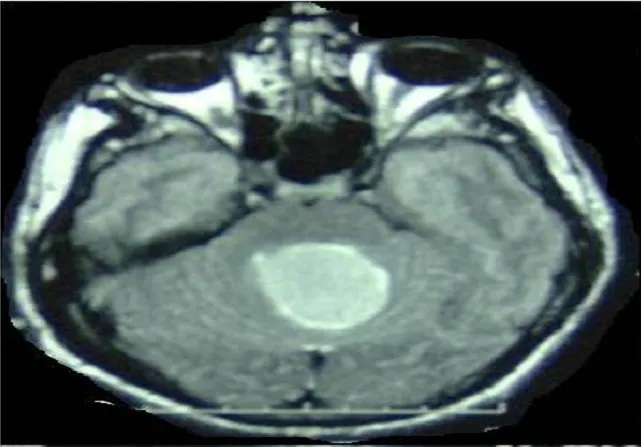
Brain MRI FLAIR, axial sequence, showing a hyperintense signal in the cyst different to CSF signal.
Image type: radiology (mri)